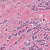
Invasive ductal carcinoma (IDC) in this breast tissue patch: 1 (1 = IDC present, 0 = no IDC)